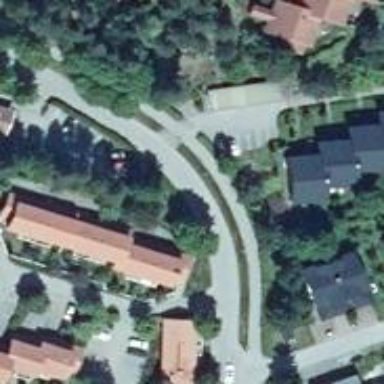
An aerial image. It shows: Asphalt cycleway.